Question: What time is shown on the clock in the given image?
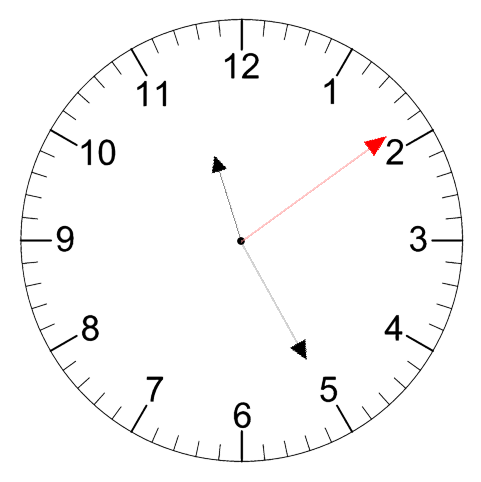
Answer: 11:25:09